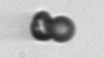
Label: bead